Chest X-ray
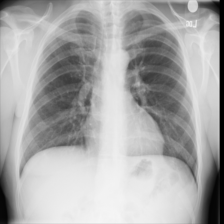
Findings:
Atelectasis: negative
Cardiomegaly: negative
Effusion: negative
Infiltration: positive
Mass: negative
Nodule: negative
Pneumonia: negative
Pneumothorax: negative
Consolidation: negative
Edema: negative
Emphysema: negative
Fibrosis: negative
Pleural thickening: negative
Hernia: negative